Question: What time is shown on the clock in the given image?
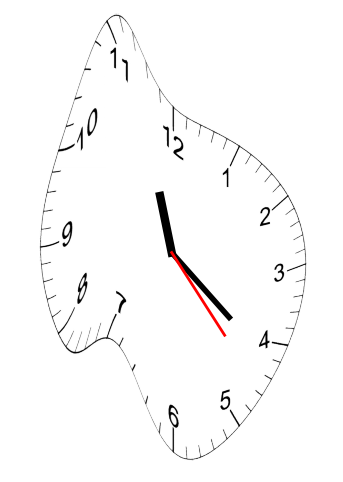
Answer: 11:21:23